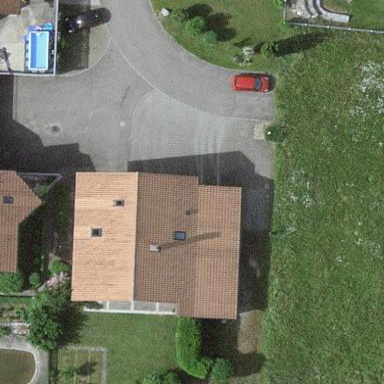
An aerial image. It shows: Residential building.